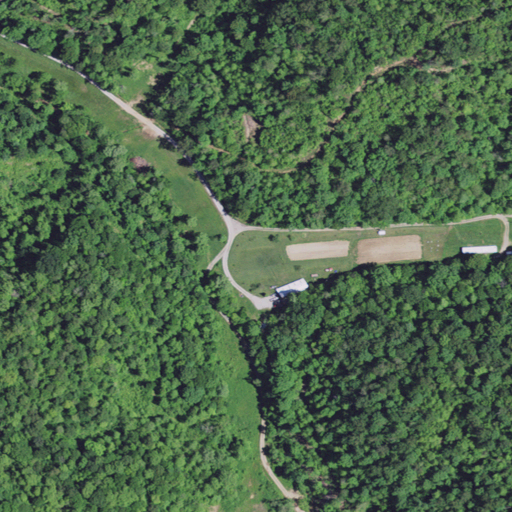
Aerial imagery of valley in Kentucky named Hog Wallow Hollow containing deciduous forest, open development, mixed forest, pasture, medium intensity development, and low intensity development